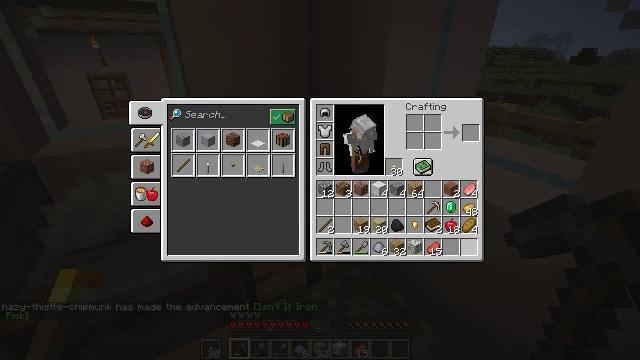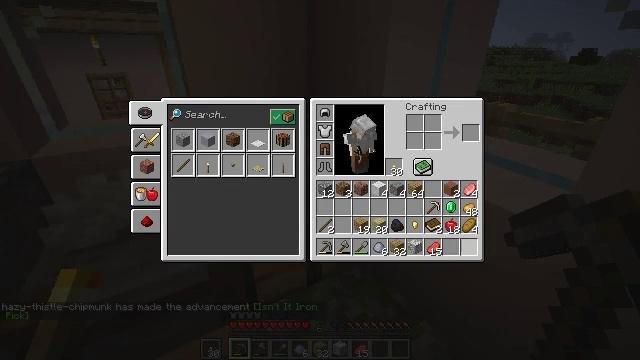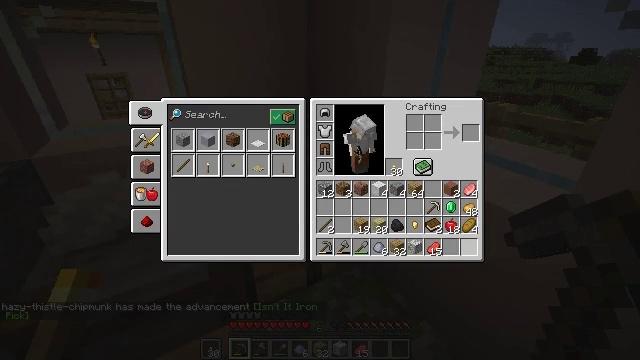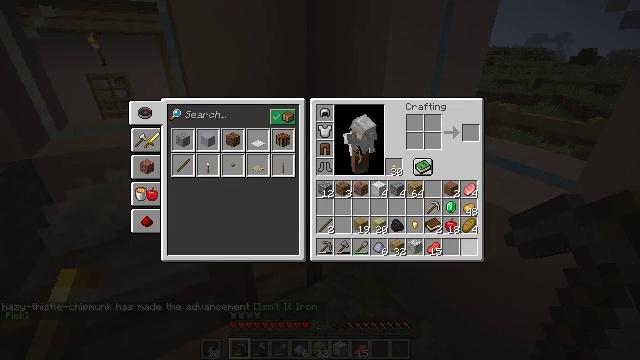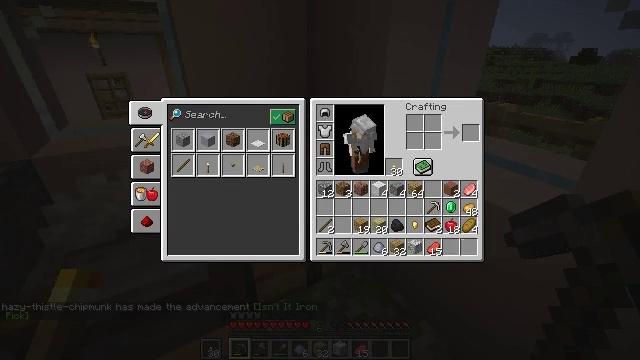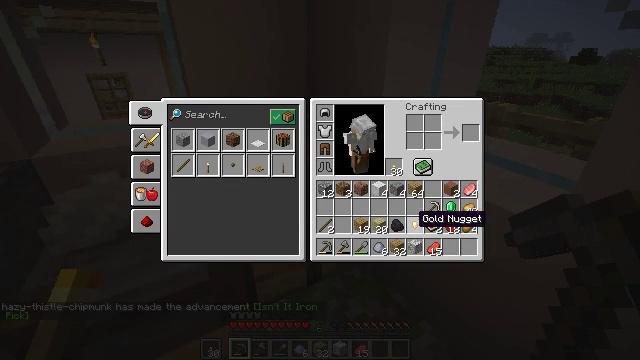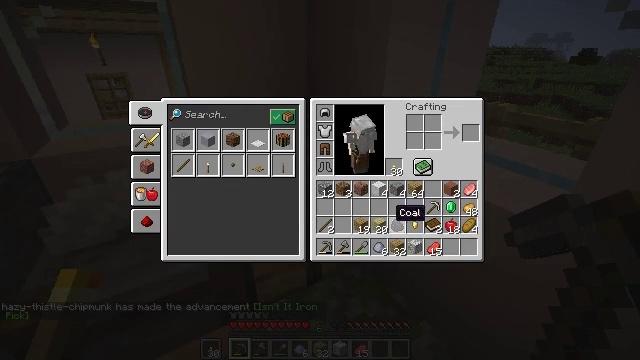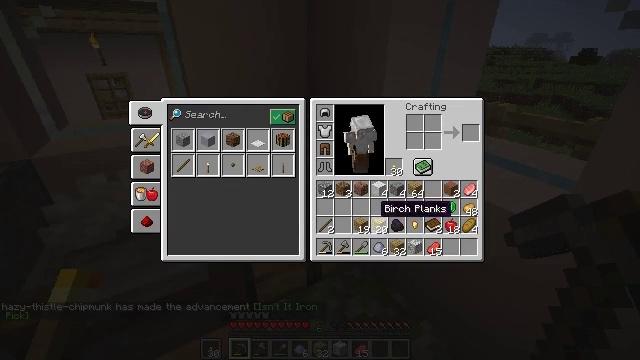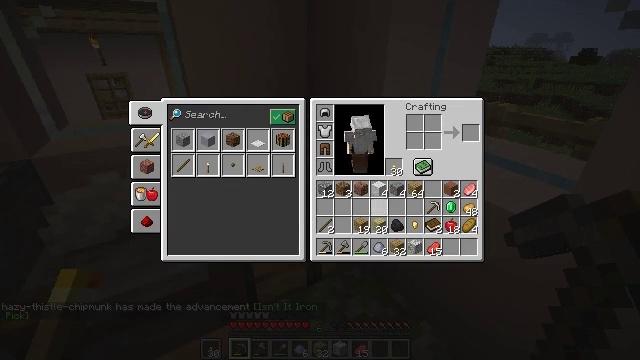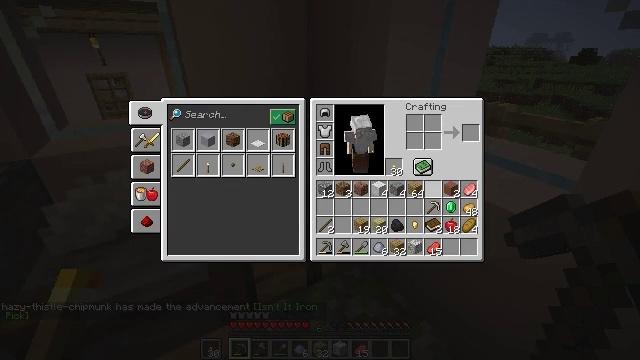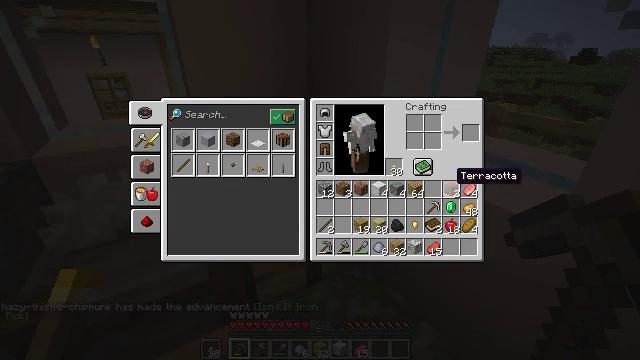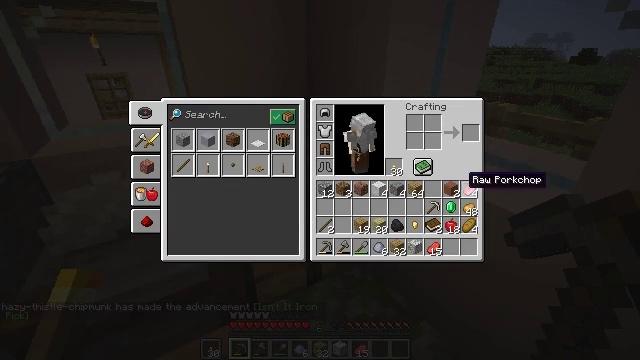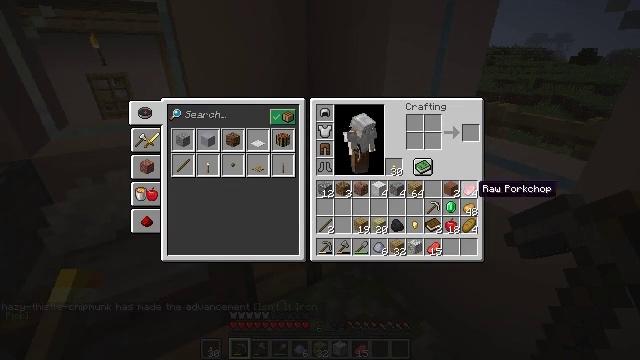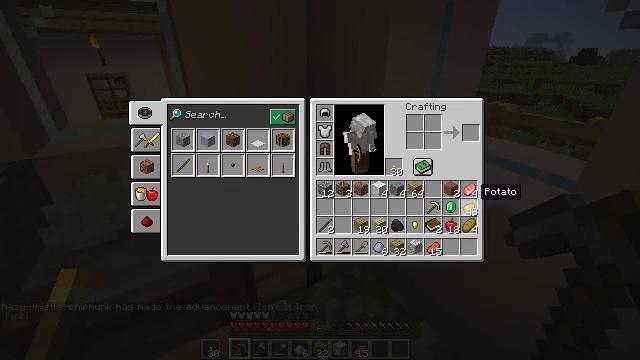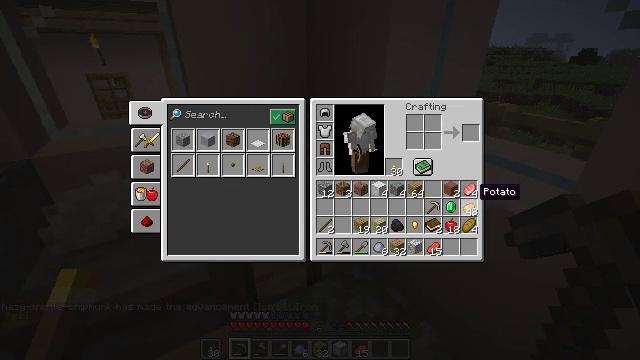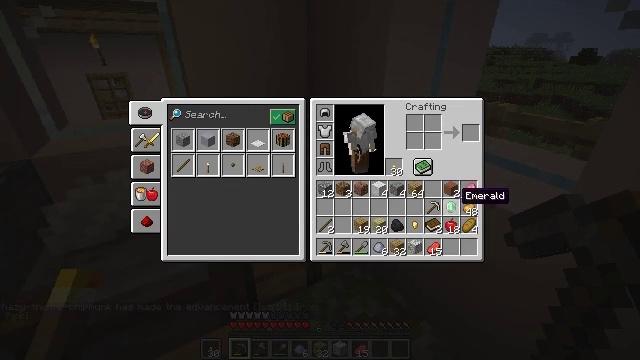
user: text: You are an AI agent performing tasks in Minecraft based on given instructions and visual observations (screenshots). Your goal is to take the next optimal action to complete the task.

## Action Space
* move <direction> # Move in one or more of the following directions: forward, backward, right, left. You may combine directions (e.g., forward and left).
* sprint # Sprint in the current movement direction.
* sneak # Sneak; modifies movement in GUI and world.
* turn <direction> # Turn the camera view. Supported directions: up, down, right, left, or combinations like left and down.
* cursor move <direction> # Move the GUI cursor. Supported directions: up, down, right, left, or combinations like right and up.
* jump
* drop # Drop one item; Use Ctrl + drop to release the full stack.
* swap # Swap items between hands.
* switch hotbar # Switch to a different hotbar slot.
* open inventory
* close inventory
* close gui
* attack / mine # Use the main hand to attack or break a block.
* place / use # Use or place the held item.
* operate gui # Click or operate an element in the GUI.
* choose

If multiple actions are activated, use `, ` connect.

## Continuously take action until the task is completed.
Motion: motion action
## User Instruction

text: Kill mobs.
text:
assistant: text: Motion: sneak
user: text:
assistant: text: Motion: sneak
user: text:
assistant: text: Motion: sneak, cursor move left
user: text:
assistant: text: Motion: cursor move left
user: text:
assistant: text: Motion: cursor move left and up
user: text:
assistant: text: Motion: cursor move left
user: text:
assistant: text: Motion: cursor move left
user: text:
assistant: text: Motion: cursor move up
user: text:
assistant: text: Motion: cursor move right and up
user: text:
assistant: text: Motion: cursor move right
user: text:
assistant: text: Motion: cursor move right
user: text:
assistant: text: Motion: cursor move right and down
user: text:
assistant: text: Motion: no_op
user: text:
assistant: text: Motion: no_op
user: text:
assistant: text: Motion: cursor move left
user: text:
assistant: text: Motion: cursor move left
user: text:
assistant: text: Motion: no_op
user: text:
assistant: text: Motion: no_op
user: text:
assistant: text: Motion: no_op
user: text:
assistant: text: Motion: no_op
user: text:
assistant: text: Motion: no_op
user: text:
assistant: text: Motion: no_op
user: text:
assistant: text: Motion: operate gui
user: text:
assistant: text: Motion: operate gui
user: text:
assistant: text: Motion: cursor move left and down
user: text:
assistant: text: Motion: cursor move left and down
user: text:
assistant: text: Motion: cursor move left and down
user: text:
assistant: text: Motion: cursor move left
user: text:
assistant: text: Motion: cursor move left
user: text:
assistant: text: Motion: no_op